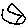
Label: hexagon